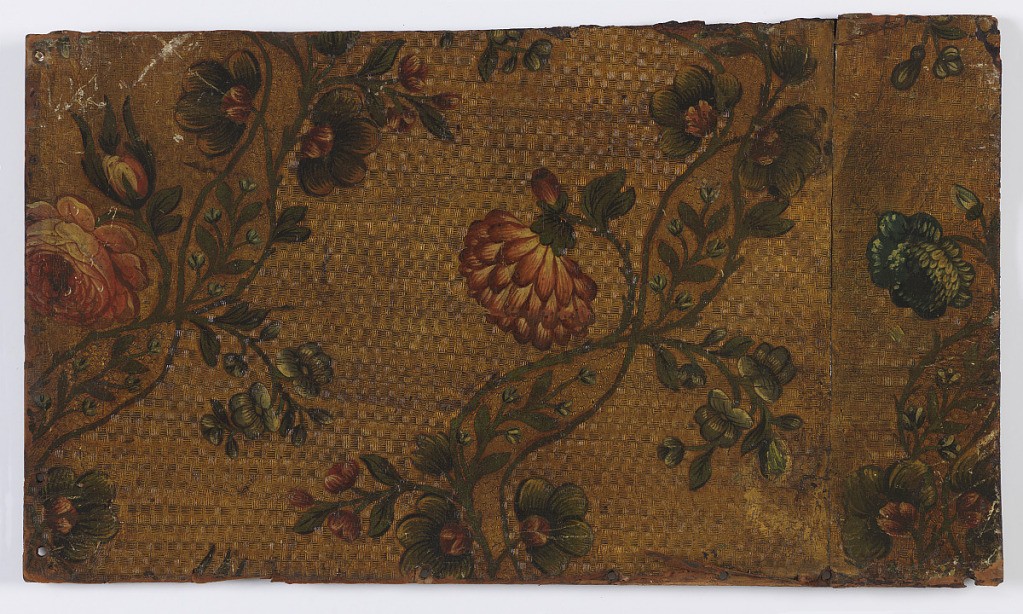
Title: Sidewall
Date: ca. 1750
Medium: stamped leather, silvered, varnished, and painted
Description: Diapered field, varnished silver; foliage in green, flowers in green and blue (Louis XV painted leather)